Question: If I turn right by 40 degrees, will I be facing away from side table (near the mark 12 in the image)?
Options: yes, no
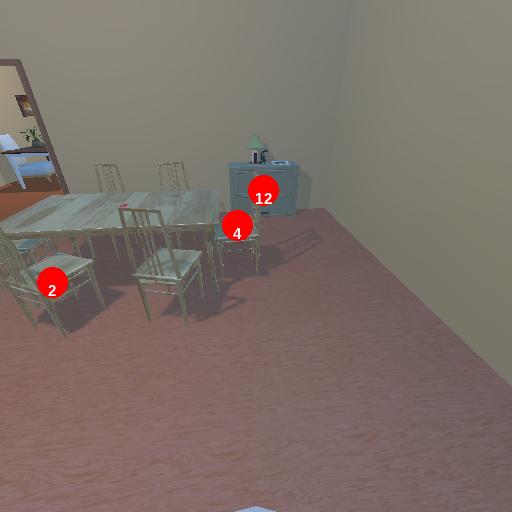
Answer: yes